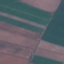
Label: AnnualCrop